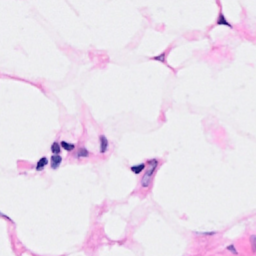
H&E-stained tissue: Breast